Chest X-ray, PA view. Patient: 43 years old, sex M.
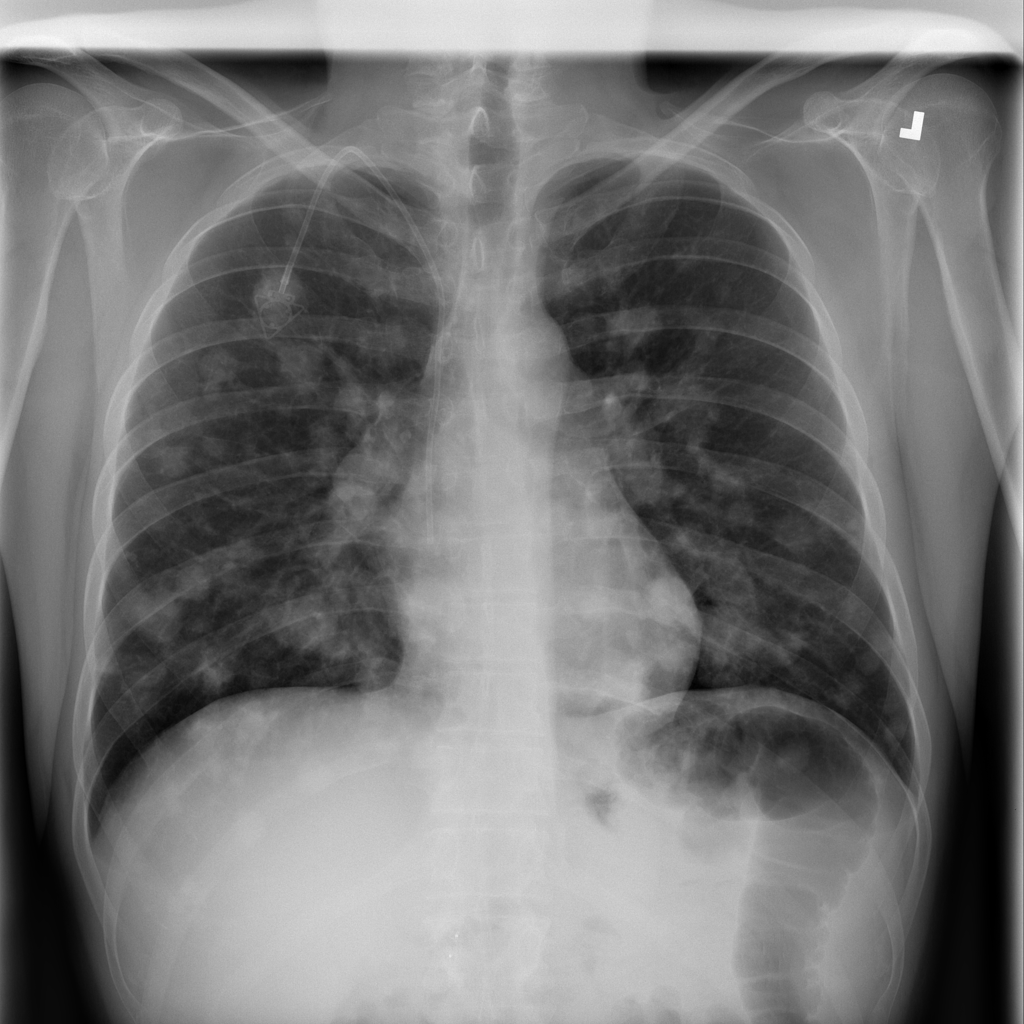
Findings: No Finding